Interaction volume radius: 10 \u00c5
Interaction volume height: 30 \u00c5
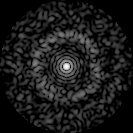
Disorder parameter: 0.8109